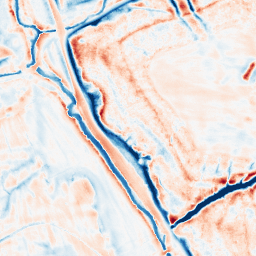
Category: edge_preserving
Decomposition family: bilateral
Decomposition parameters: d: 21
sigma_color: 150
sigma_space: 50
Upsampling method: bicubic_3x
Upsampling parameters: scale: 3
Upsampling scale: 3